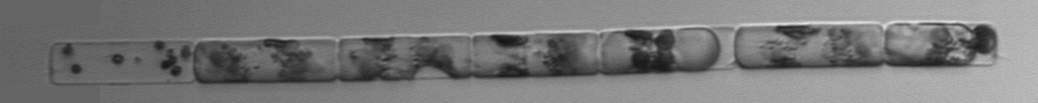
Label: Guinardia_delicatula_TAG_internal_parasite